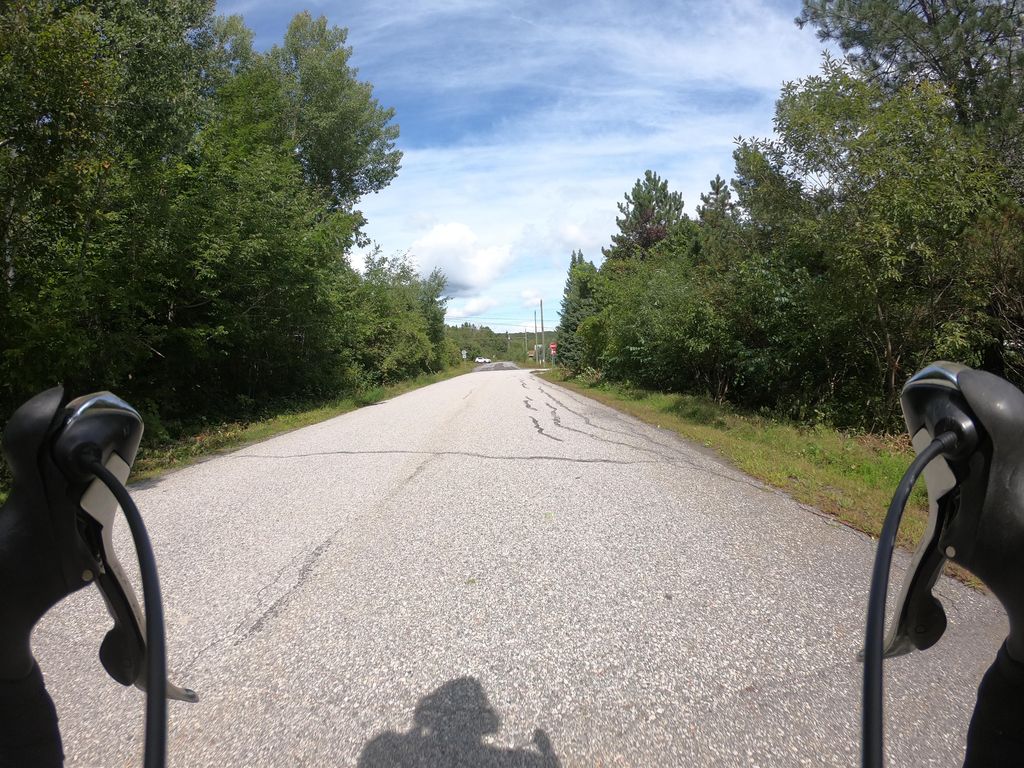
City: ottawa-gatineau